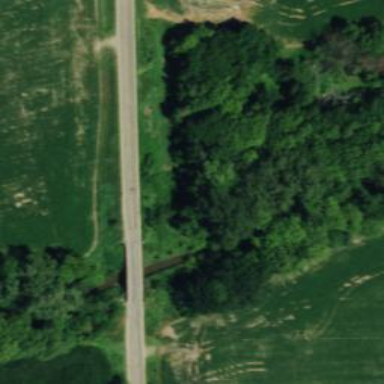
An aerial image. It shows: Tertiary road with bridge.